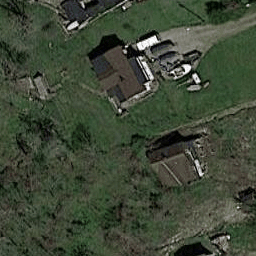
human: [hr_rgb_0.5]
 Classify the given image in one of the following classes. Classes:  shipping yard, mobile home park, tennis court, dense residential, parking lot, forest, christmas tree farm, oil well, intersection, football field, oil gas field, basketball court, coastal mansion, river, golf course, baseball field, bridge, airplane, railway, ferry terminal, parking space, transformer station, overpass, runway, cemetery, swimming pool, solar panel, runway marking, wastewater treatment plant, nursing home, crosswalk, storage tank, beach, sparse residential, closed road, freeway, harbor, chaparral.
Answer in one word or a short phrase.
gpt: sparse residential